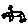
Label: bird